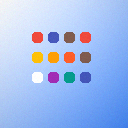
Screen state: on